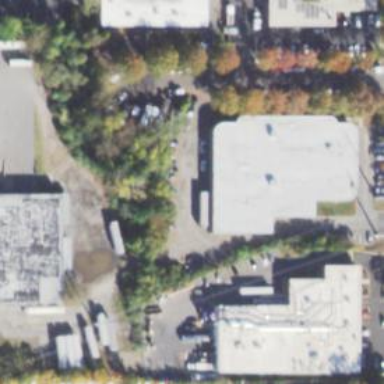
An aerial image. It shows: Commercial building.